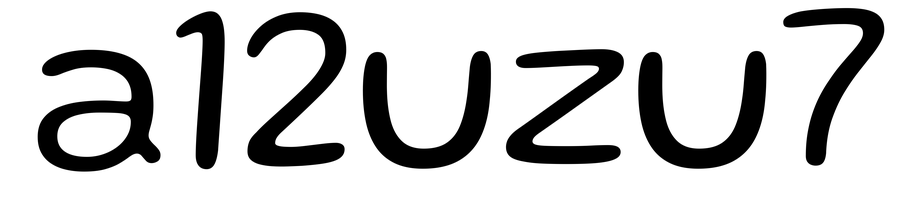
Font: Gluten_Light